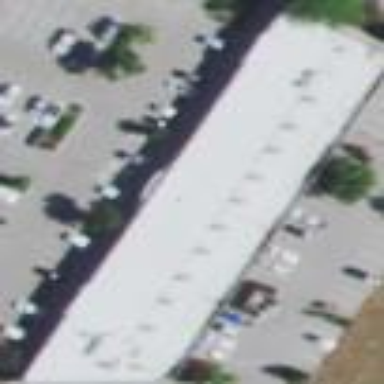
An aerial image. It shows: Retail building.